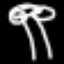
Label: palm tree